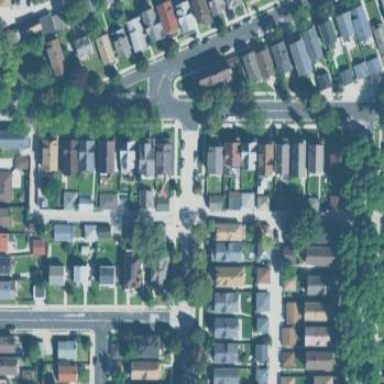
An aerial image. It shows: Sidewalk.